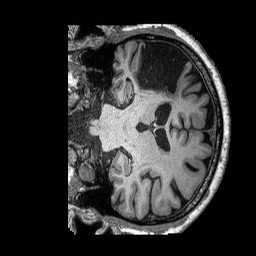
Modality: T1w
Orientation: coronal
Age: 66
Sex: male
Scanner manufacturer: siemens
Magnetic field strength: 3 T
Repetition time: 2.53 s
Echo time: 0.00144 s